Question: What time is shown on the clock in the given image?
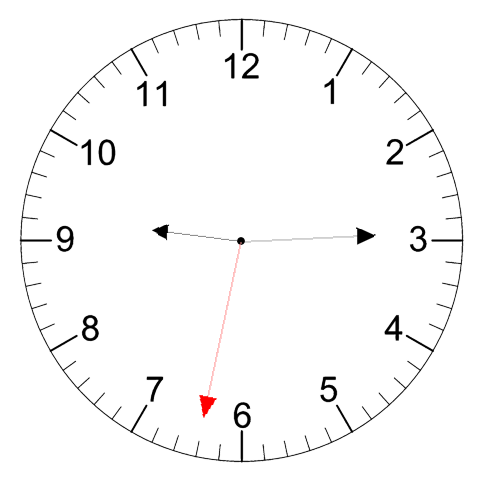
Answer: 09:14:32